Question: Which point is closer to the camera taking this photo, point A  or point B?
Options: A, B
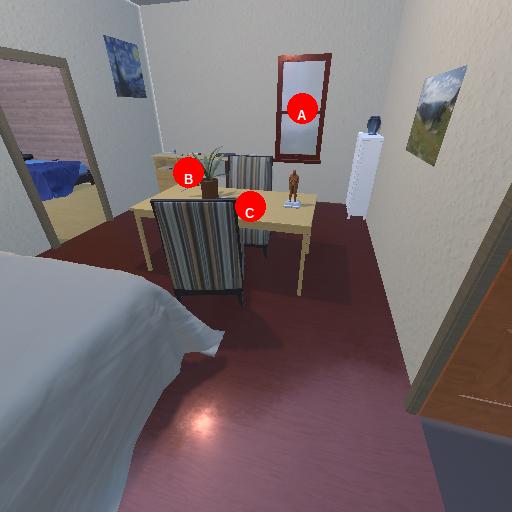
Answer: A